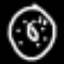
Label: donut